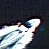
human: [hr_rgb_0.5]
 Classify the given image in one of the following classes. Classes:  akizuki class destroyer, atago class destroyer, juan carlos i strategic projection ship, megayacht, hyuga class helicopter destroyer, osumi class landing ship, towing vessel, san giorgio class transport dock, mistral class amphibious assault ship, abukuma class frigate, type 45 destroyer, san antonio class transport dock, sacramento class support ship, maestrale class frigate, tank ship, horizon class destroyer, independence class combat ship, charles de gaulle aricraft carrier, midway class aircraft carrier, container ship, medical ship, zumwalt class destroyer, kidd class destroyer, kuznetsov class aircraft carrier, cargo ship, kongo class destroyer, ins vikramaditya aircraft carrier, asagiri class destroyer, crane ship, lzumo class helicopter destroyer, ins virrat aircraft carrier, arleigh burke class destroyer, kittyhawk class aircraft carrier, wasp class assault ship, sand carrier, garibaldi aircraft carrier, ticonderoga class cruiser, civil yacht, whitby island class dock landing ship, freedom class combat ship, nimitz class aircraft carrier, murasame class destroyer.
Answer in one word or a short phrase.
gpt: Civil yacht